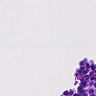
Metastatic tissue present: no